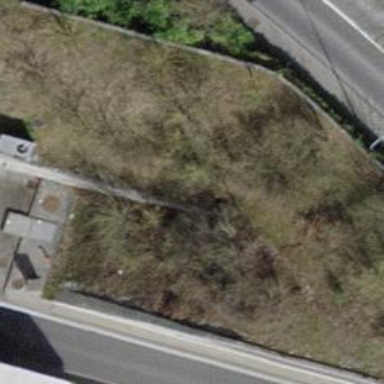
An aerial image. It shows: Retaining wall.